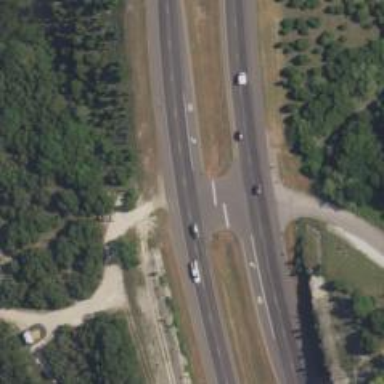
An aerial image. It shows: Expressway with asphalt surface classified as trunk highway.